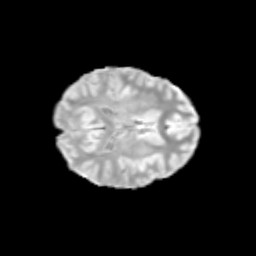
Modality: T2w
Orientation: axial
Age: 11
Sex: female
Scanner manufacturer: siemens
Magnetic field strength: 3 T
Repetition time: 3.8 s
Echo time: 0.07 s